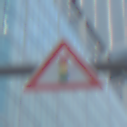
Verkehrszeichen: Lichtzeichenanlage
Umgebung: Outdoor, Urban
Tageszeit: MorningAfternoon
Wetter: PartlyCloudy
Licht: Natural
Jahreszeit: NotSpecified
Kontrast: LowContrast